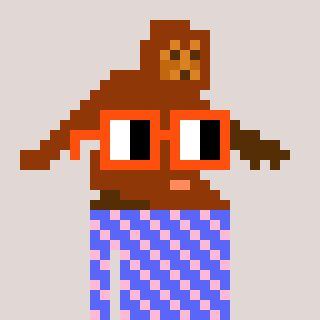
a pixel art character with square orange glasses, a bigfoot-shaped head and a purple-colored body on a warm background